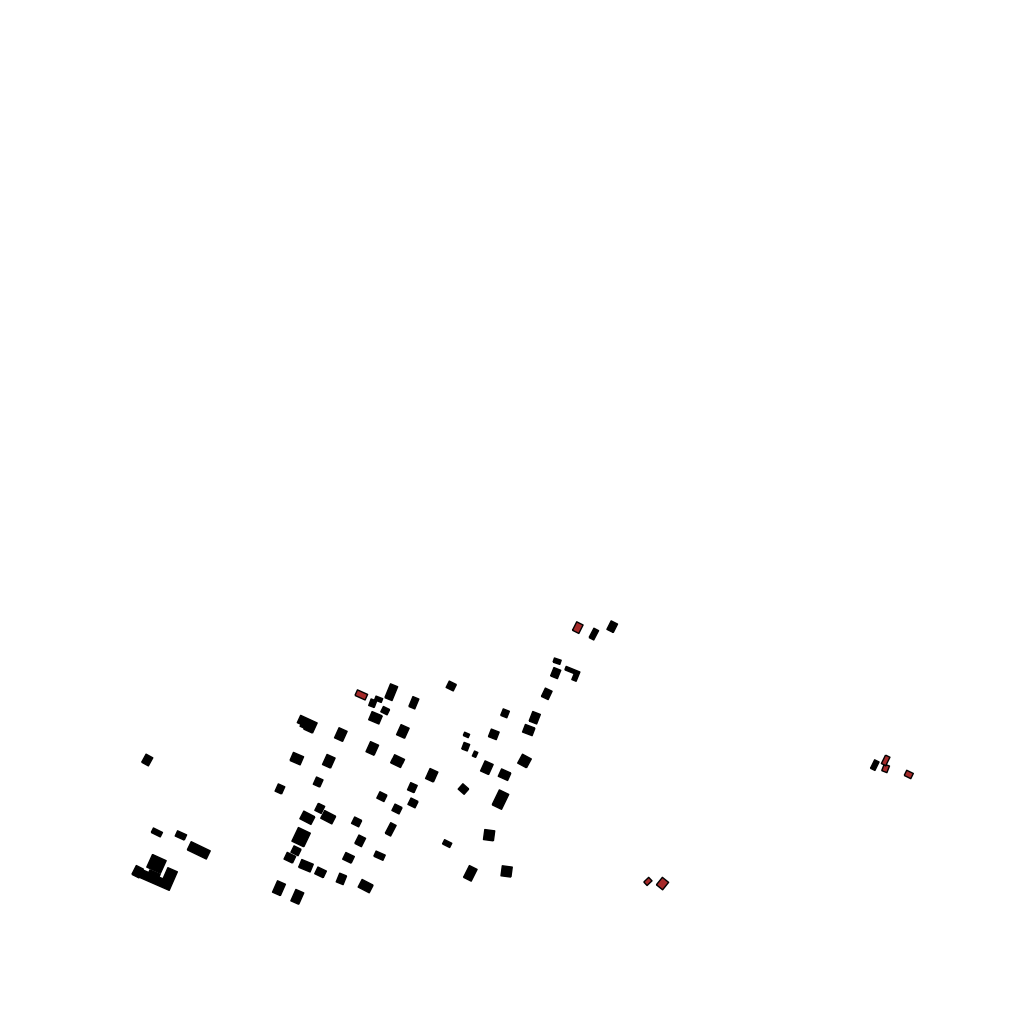
Tags: overhead vector_map, recreation, residential, soviet, individual_rise, density_2, Building, Facility, 1.0 km²